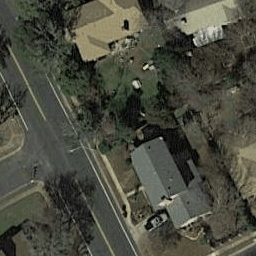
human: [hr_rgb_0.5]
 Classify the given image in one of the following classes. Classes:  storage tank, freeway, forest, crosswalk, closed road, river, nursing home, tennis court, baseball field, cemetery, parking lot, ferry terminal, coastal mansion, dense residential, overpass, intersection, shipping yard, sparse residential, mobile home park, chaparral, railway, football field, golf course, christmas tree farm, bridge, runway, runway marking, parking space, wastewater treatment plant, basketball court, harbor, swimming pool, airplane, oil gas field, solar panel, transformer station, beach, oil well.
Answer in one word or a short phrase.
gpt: sparse residential